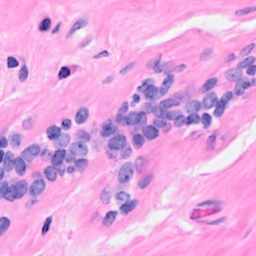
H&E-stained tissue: Breast